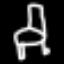
Label: chair